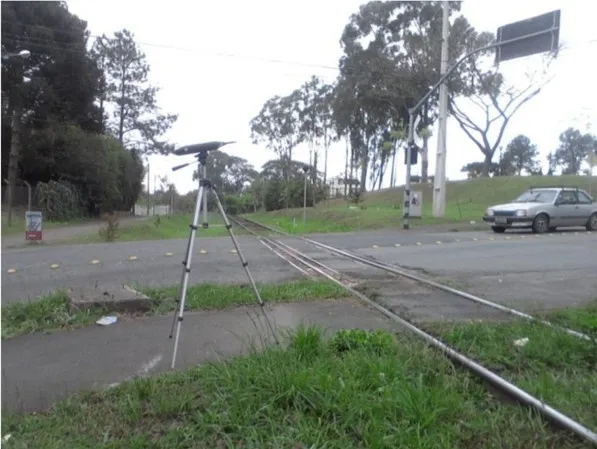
Urban street railroad crossing without safety barriers.
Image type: ophthalmic_imaging (oct)